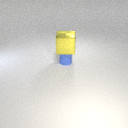
small blue rubber cylinder below large yellow metal cube